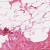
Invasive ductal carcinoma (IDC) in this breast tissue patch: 0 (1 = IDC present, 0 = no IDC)